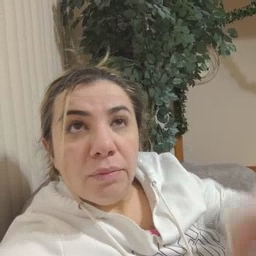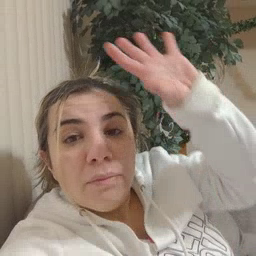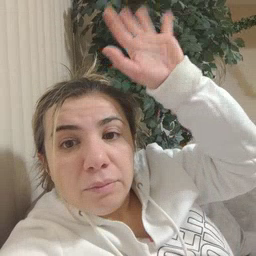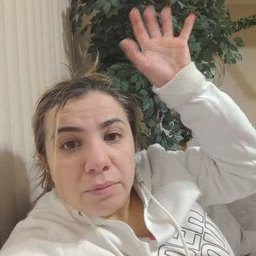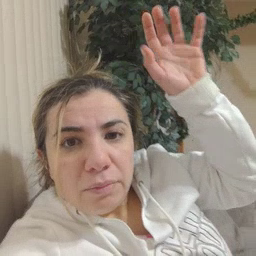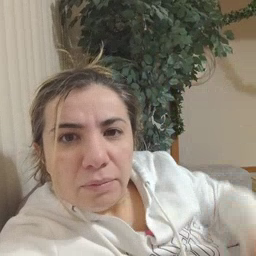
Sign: cloud